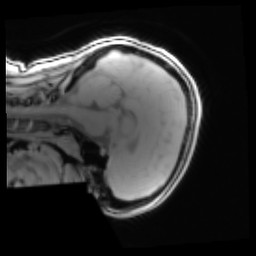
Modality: PDw
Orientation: sagittal
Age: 16
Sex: female
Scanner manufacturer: siemens
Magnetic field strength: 3 T
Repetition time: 0.25 s
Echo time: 0.00103 s